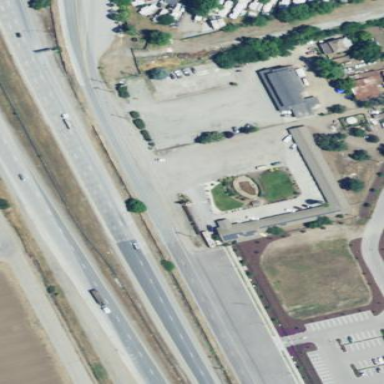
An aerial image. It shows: Building that is motel.